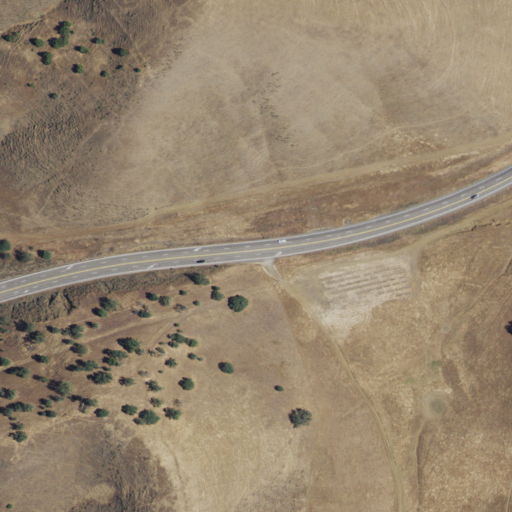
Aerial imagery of gap in California named Cottonwood Pass containing grassland, open development, medium intensity development, and low intensity development